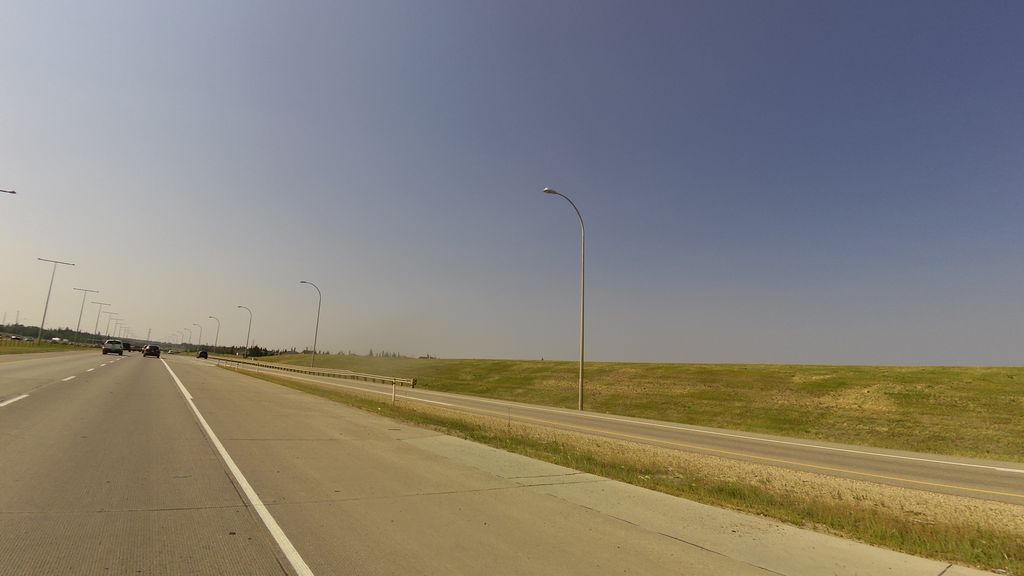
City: edmonton